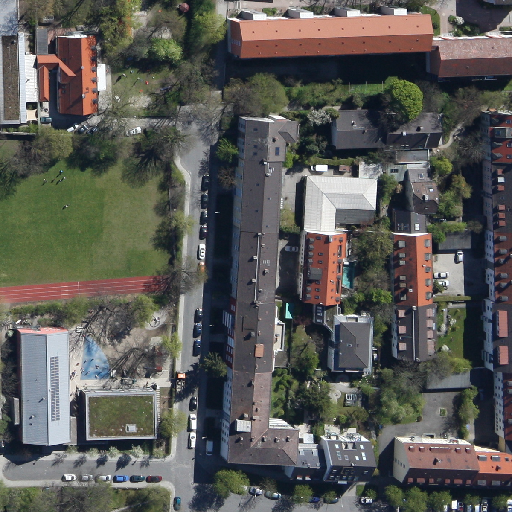
Referring expression: van